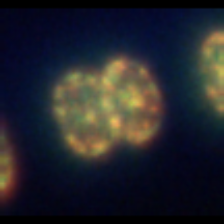
Taxon: Thalassiosira
Group: Diatoms